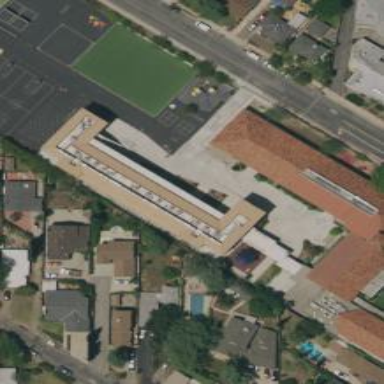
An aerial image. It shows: School building.